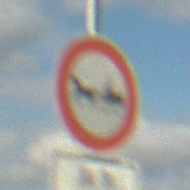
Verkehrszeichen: VerbotGespannfuhrwerke
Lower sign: ZeitangabenMitBeschraenkungAufWochentage9
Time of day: MorningAfternoon
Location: Outdoor (RoadRail)
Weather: PartlyCloudy
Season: NotSpecified
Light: Natural